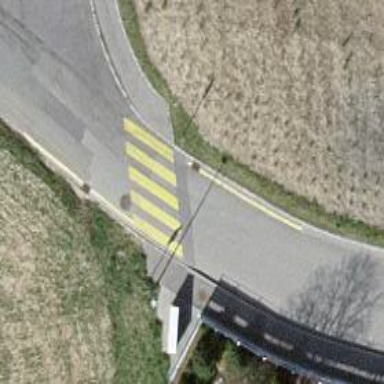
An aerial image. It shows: Uncontrolled crossing on the road.